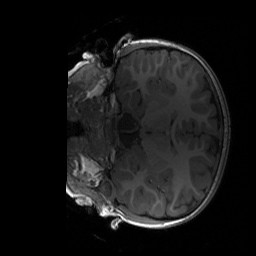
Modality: T1w
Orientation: coronal
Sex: male
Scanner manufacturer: siemens
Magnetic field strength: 3 T
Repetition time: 1.9 s
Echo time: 0.00243 s